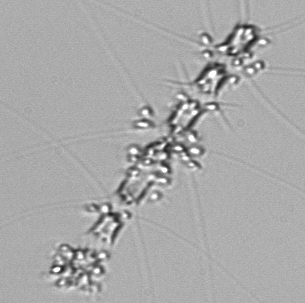
Label: Chaetoceros_didymus_TAG_external_flagellate